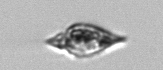
Label: Amphidinium